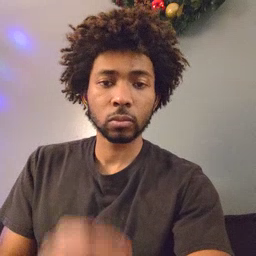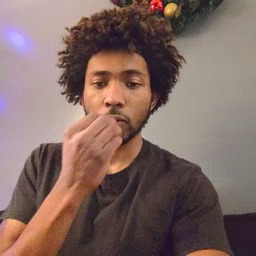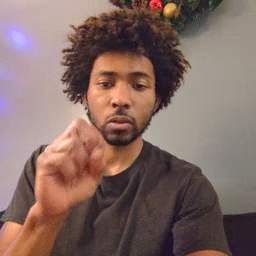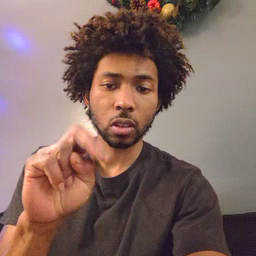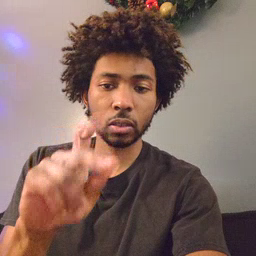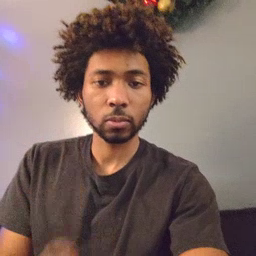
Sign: snack